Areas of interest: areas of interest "Sport and cultural"
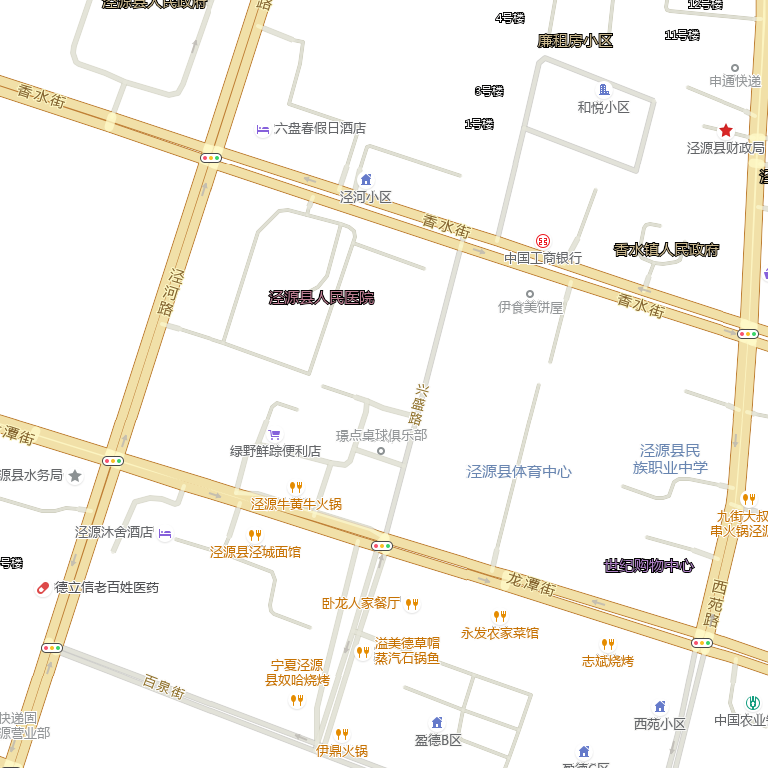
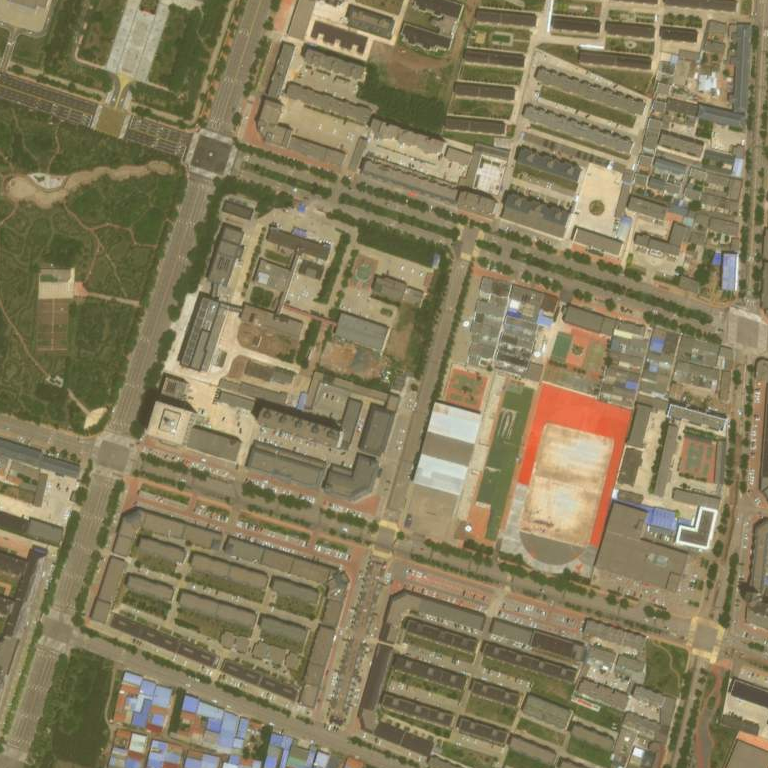